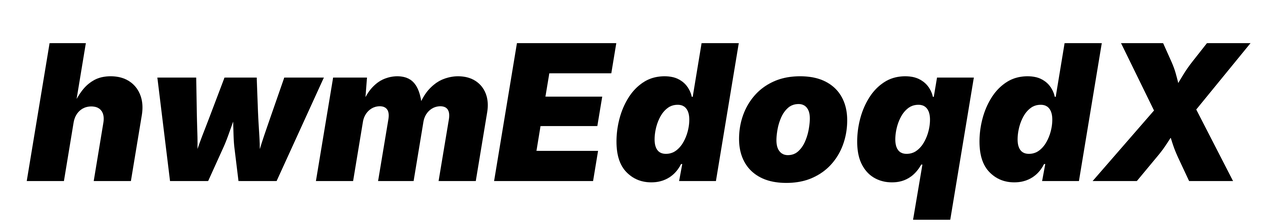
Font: Inter-Italic_Black_Italic